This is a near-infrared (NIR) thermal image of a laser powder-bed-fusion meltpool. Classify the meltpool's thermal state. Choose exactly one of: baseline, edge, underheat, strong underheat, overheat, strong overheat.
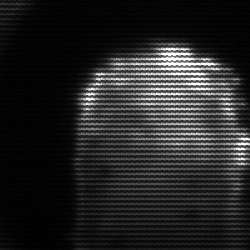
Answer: baseline